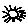
Label: sun